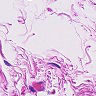
Metastatic tissue present: no